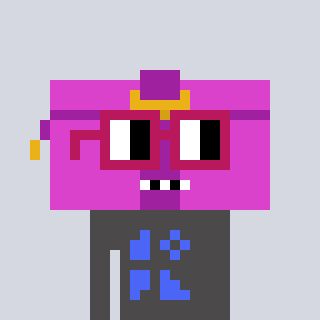
a pixel art character with square dark red glasses, a clutch-shaped head and a grayscale-colored body on a cool background